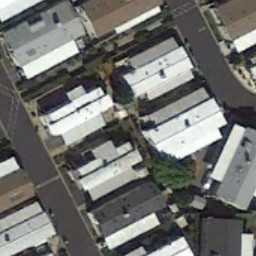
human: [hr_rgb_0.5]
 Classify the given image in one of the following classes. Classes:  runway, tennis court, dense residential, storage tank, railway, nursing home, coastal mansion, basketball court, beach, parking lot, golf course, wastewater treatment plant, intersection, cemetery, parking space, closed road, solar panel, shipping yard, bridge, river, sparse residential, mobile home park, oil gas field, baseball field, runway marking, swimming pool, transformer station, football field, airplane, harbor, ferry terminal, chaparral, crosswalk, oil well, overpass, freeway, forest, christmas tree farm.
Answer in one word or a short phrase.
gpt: mobile home park